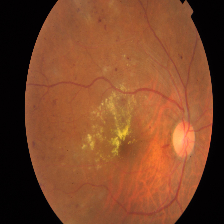
Diabetic retinopathy grade: Proliferative DR